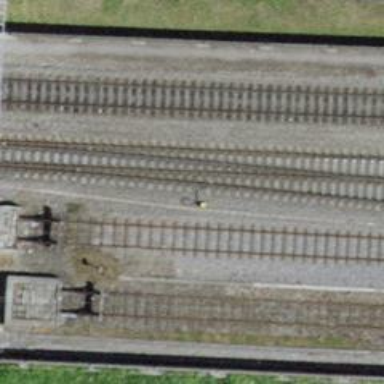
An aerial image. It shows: Rail siding with electrified contact lines for trains.